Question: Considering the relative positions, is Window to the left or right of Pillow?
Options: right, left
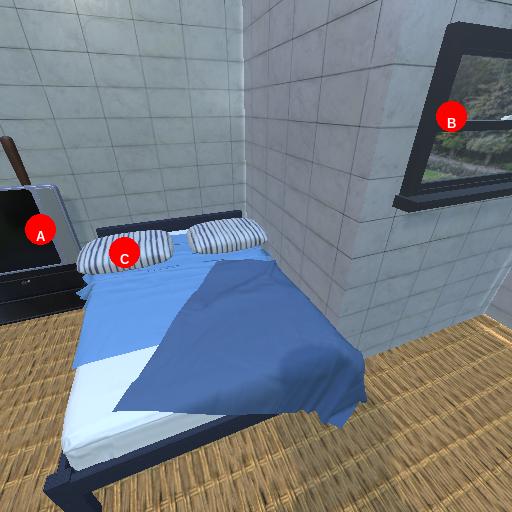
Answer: right